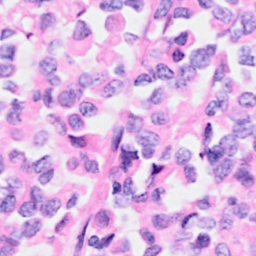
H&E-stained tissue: Breast